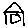
Label: house